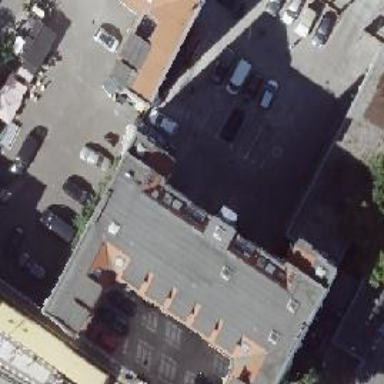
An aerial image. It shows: Vehicle inspection site.